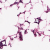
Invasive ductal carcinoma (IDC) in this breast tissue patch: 0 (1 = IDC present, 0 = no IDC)